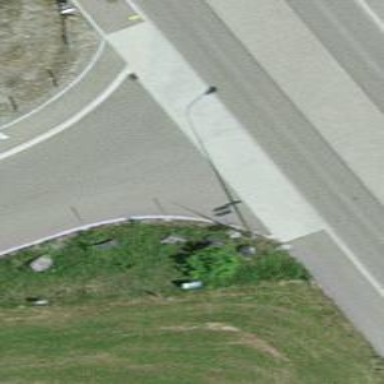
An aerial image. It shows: Sidewalk.